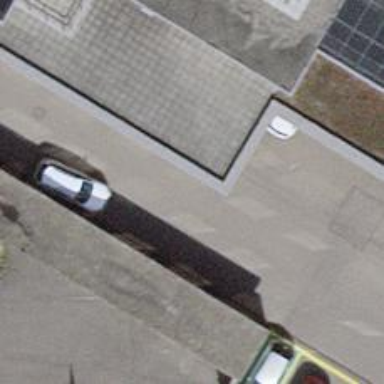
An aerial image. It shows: Surveillance object is present in the image.